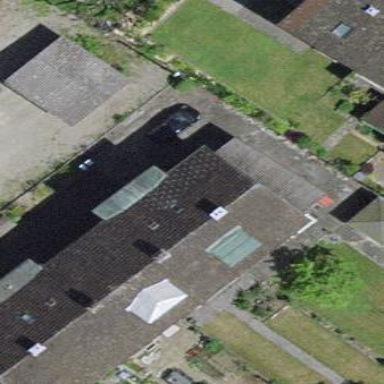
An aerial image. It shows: Terrace building with gabled roof.